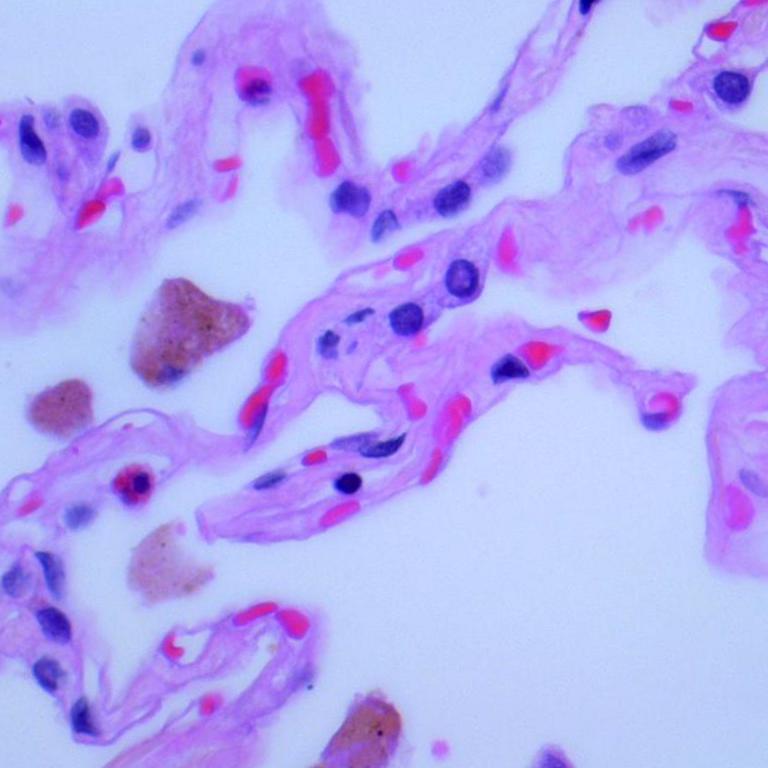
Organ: lung
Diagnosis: benign